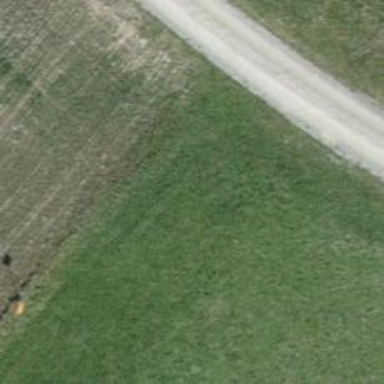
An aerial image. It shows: Pipeline marker.